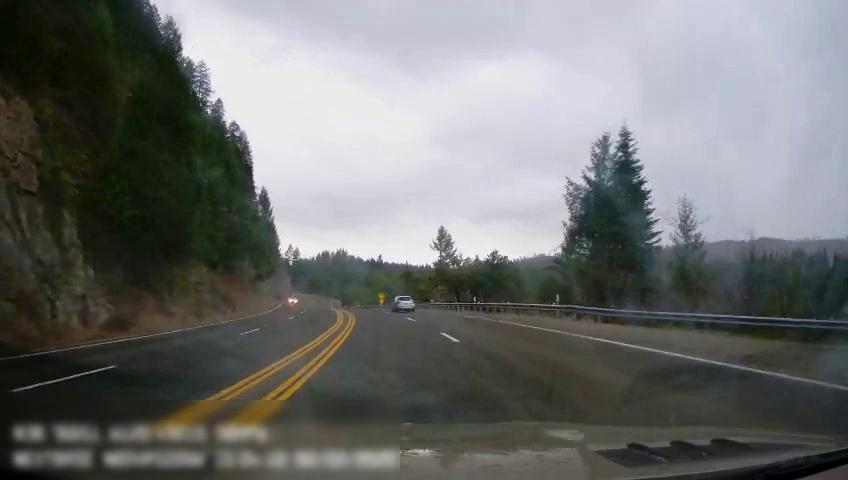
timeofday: Day
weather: Cloudy
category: Drivable Space
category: Vehicles | Car
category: Vehicles | Car
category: Lanes | Alternate Lane
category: Lanes | Alternate Lane
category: Lanes | Alternate Lane
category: Lanes | Current Lane
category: Lanes | Current Lane
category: Lanes | Alternate Lane